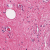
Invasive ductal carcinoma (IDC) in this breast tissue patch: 0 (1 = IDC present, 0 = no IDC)